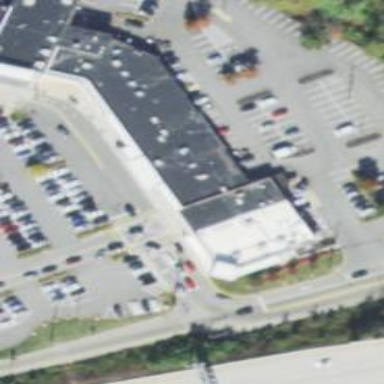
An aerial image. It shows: Post office.